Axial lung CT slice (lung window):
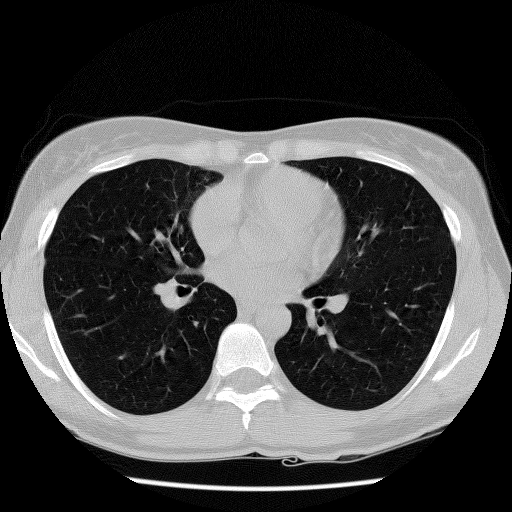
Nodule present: no